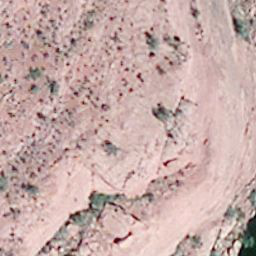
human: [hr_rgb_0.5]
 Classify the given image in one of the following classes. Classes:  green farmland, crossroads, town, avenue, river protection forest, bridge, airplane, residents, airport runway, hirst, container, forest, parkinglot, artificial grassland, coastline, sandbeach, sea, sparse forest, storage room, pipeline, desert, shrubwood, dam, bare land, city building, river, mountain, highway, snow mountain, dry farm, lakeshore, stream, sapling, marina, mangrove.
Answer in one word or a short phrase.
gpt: bare land